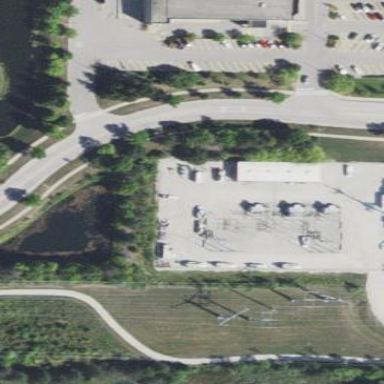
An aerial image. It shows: Outdoor distribution level power substation.